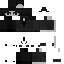
A female skeleton skin with dark skin, wearing brown helmet dressed in a black robe top and black pants, featuring a closed mouth.